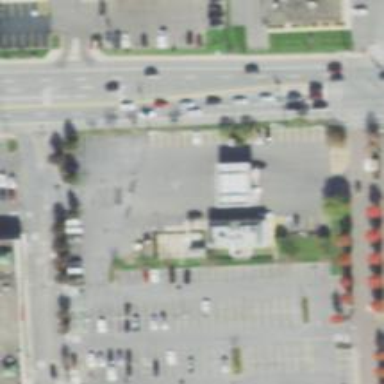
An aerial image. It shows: Convenience shop.